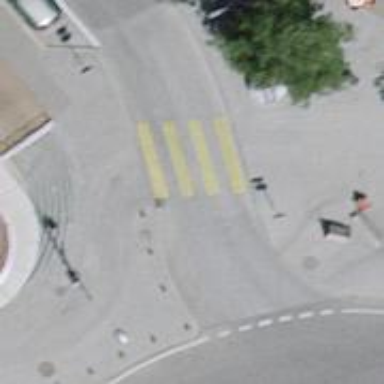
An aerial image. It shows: Kerb barrier.